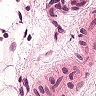
Metastatic tissue present: no